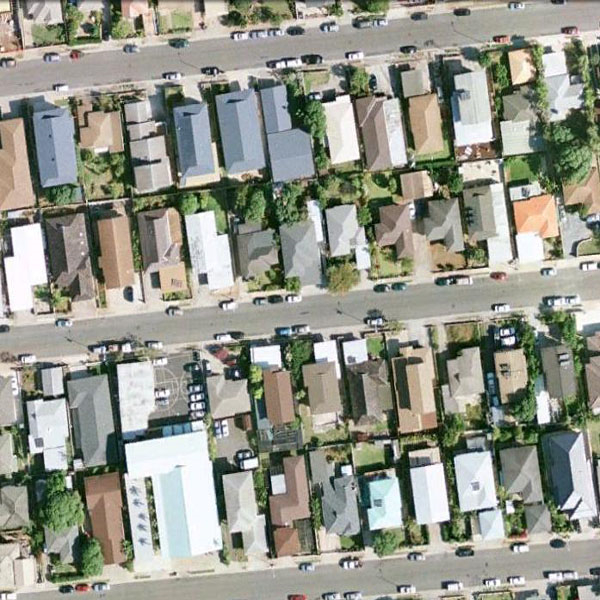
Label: DenseResidential